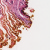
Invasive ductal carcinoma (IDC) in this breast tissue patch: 0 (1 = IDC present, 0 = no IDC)